Field crop: maize
Growth stage: 2
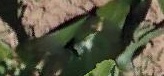
Species: maize